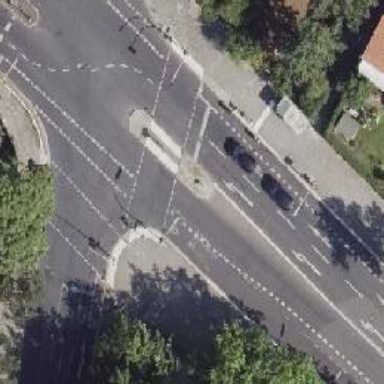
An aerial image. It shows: Crossing with traffic signals.